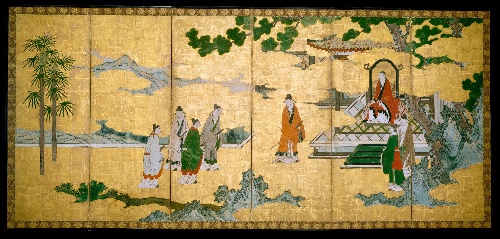
Title: 商山四皓・蘇東坡風水洞|The Return to Court of the Four Graybeards of Mount Shang (left); Su Shi’s Visit to the Wind and Water Cave (right
Artist: Kano Mitsunobu 狩野光信
Artist bio: Japanese, 1565–1608
Date: late 16th century
Object type: Screen
Classification: Paintings
Medium: Pair of six-panel folding screens; ink, color, gold, and gold leaf on paper
Culture: Japan
Period: Momoyama period (1573–1615)
Dimensions: Image (each screen): 68 3/4 in. x 12 ft. 4 7/8 in. (174.6 x 378.1 cm)
Department: Asian Art
Credit line: The Harry G. C. Packard Collection of Asian Art, Gift of Harry G. C. Packard, and Purchase, Fletcher, Rogers, Harris Brisbane Dick, and Louis V. Bell Funds, Joseph Pulitzer Bequest, and The Annenberg Fund Inc. Gift, 1975
Accession year: 1975
Repository: Metropolitan Museum of Art, New York, NY
Tags: Men|Horses|Trees